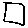
Label: square